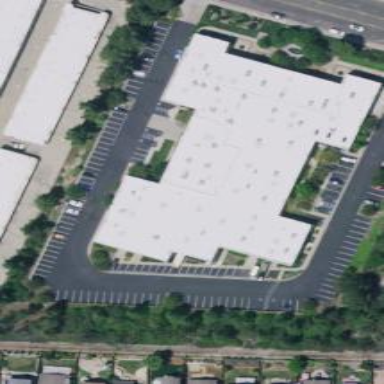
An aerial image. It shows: Industrial building.